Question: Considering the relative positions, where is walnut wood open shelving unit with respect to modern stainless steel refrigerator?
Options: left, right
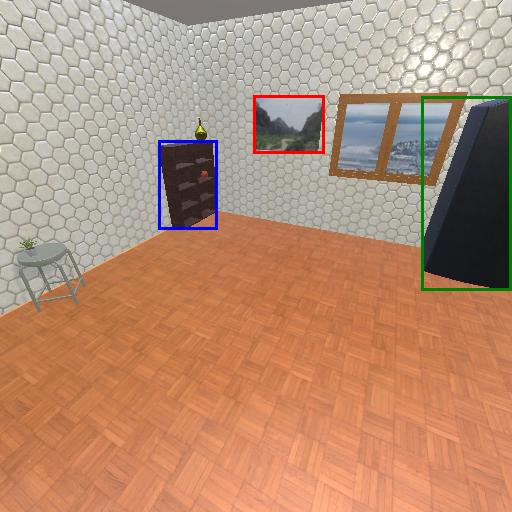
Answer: left